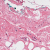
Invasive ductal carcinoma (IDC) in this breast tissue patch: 0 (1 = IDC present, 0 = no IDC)